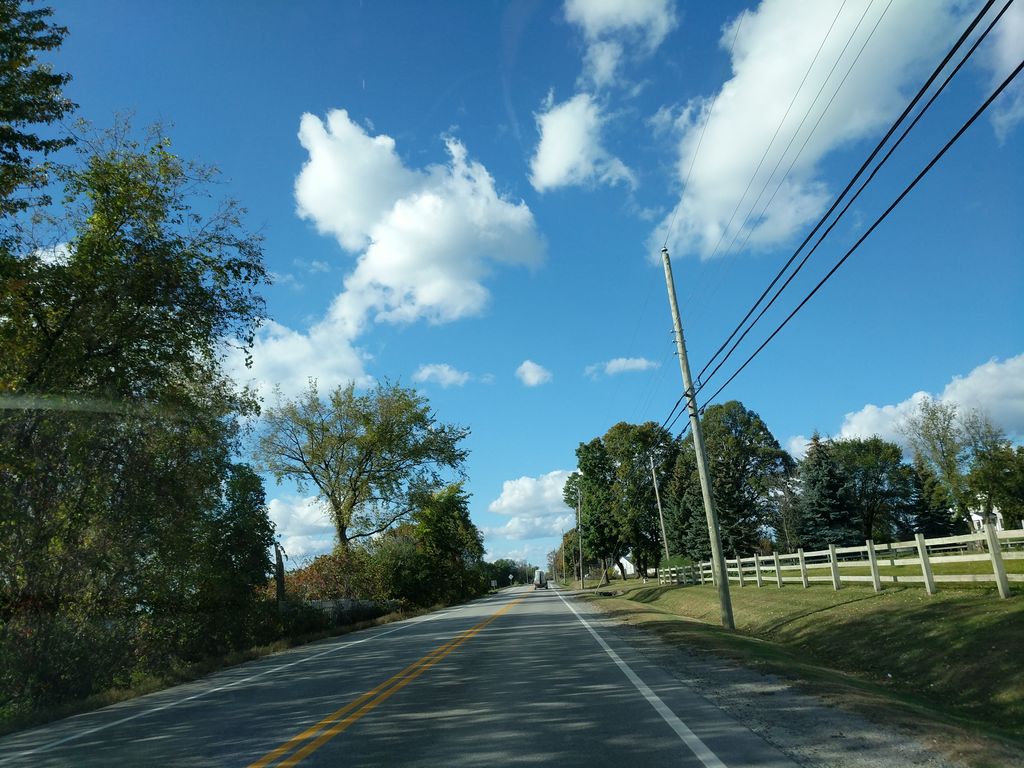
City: ottawa-gatineau